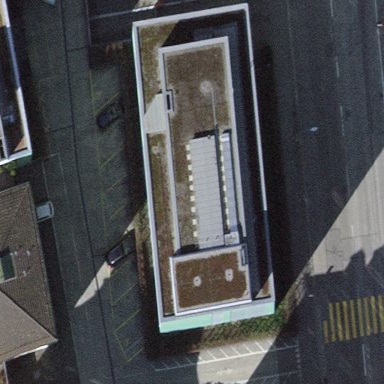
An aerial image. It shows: Office building.